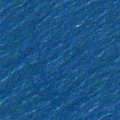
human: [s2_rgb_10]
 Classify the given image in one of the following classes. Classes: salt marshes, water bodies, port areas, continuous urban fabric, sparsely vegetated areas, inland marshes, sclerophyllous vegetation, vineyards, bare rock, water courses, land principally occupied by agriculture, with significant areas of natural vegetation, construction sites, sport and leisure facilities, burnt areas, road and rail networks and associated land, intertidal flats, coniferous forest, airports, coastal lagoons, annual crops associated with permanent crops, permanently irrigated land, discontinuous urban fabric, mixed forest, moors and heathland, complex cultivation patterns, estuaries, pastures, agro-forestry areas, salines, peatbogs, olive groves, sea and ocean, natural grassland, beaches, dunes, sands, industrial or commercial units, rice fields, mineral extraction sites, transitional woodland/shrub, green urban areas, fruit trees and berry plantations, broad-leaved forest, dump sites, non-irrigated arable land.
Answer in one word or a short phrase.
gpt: sea and ocean